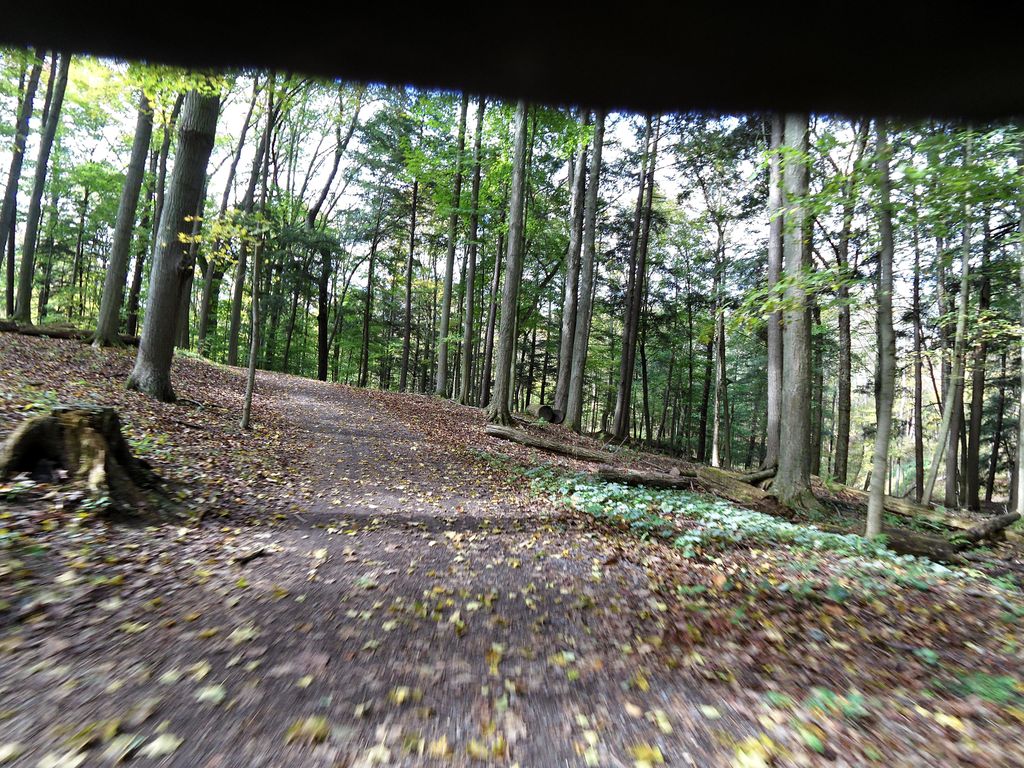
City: hamilton